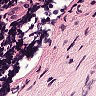
Metastatic tissue present: no